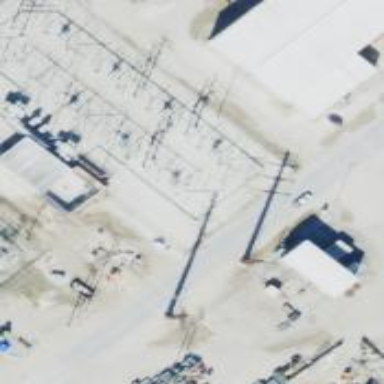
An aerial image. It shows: Switch for power supply.